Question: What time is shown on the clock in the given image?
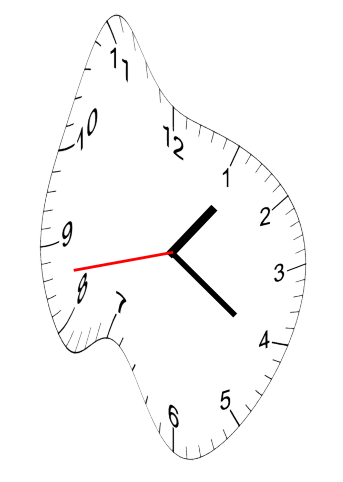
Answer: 01:20:43